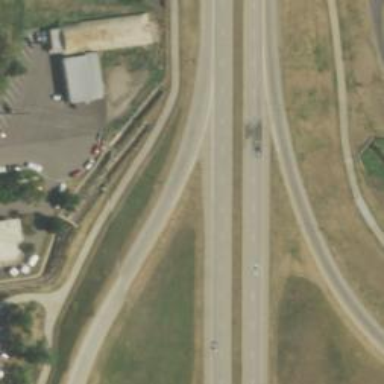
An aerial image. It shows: Trunk highway.